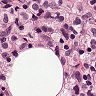
Metastatic tissue present: yes